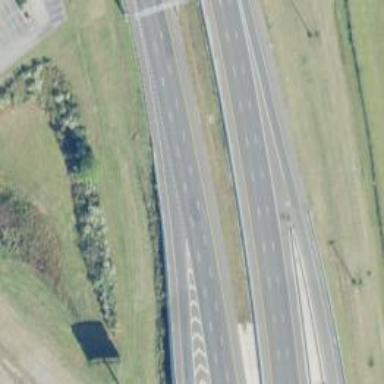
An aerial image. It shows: Trunk link highway.